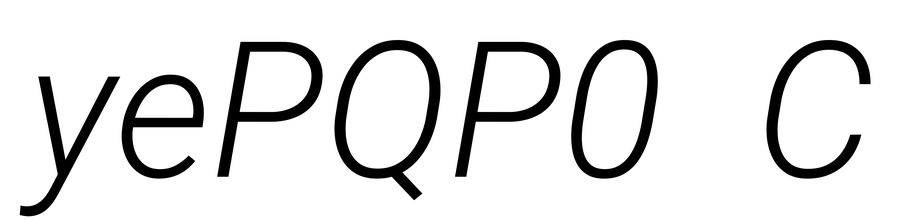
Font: Roboto-Italic_Light_Italic